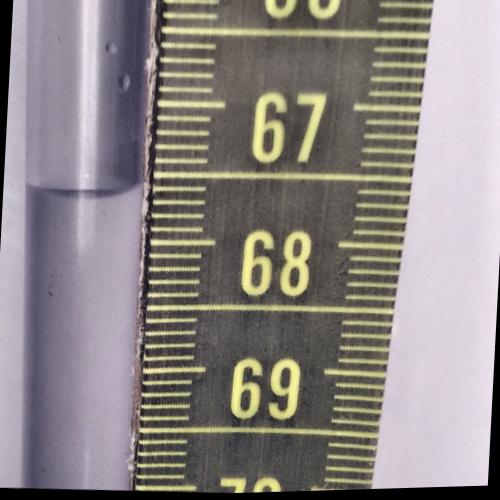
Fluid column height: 67.6 cm